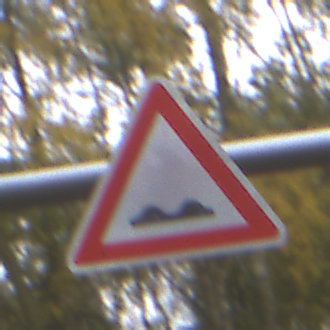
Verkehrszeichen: UnebeneFahrbahn
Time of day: MorningAfternoon
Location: Outdoor (Urban)
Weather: PartlyCloudy
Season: NotSpecified
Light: Natural